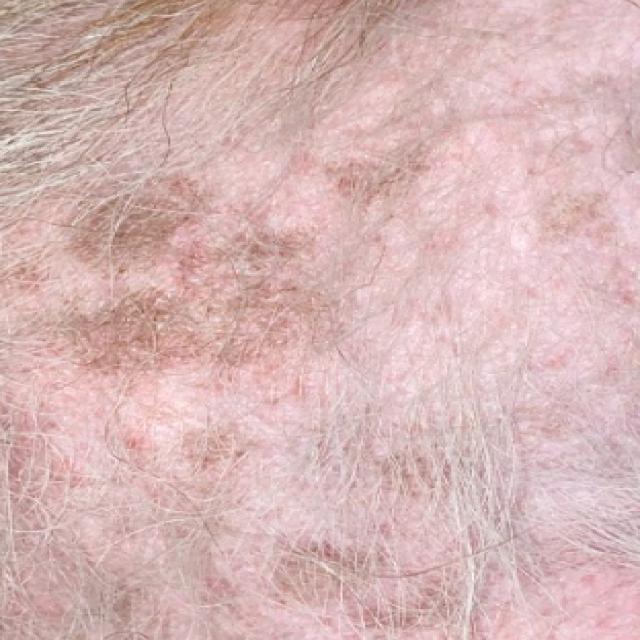
Canine demodicosis (Demodex mange) — caused by Demodex canis mites. Presents with alopecia, follicular papules, pustules, and comedones. Often localized on face and forelimbs.